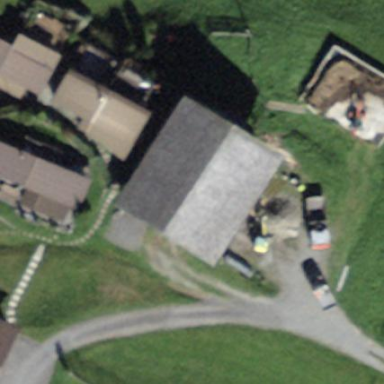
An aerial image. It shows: Rural barn.